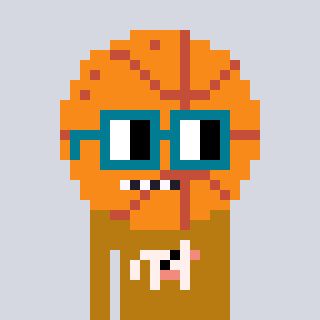
a pixel art character with square dark green glasses, a basketball-shaped head and a gold-colored body on a cool background